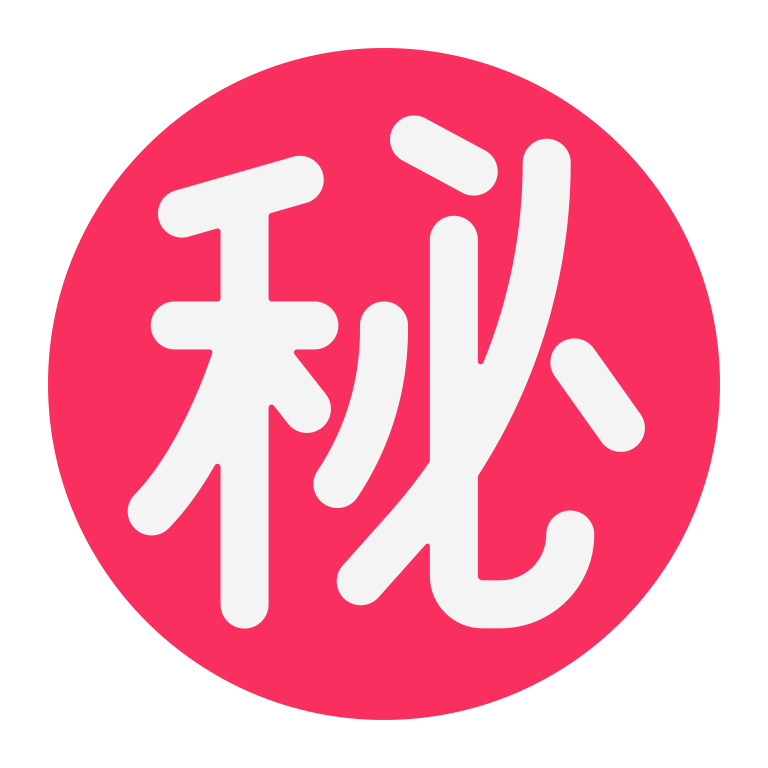
japanese secret button flat